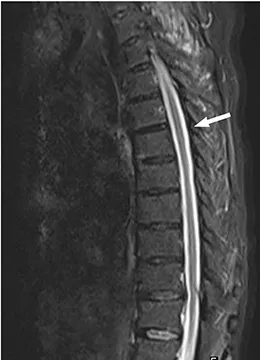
T2-weighted magnetic resonance images of thoracic vertebra in Case 1 at the time of the first B, Axial view shows the thoracic spinal cord and the "small print" sign (at the T5-T6 level; arrow).
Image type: radiology (mri)